Question: My code is in Angular7, using @ngrx/store7, and sometimes I get undefined state (just for a specific state)

It is always the "history" state.
My App State:
'''
export interface IAppState {
router?: RouterReducerState,
delivery: IDeliveryState,
events: IEventsState,
families: IFamiliesState,
googleDrive: IGoogleDriveState,
spinner: ISpinnerState,
user: IUserState,
volunteerConstraints: IVolunteerConstraintsState,
volunteers: IVolunteersState,
history: IHistoryState
}
export const initialAppState: IAppState = {
delivery: initialDeliveryState,
events: initialEventsState,
families: initialFamiliesState,
googleDrive: initialGoogleDriveState,
spinner: initialSpinnerState,
user: initialUserState,
volunteerConstraints: initialVolunteerConstraintsState,
volunteers: initialVolunteersState,
history: initialHistoryState
};
export function getInitialState(): IAppState {
return initialAppState;
}
'''
My history state:
'''
export interface IHistoryState {
familyHistory: Array<FamilyHistoryModel>;
familyHistoryPending: boolean;
routeHistory: Array<RouteHistoryModel>;
routeHistoryPending: boolean;
deliveryHistory: Array<DeliveryHistoryChartModel>;
volunteerRating: Array<VolunteerRatingModel>;
volunteerRatingPending: number;
initiated: boolean;
}
export const initialHistoryState: IHistoryState = {
familyHistory: new Array<FamilyHistoryModel>(),
familyHistoryPending: false,
routeHistory: new Array<RouteHistoryModel>(),
routeHistoryPending: false,
deliveryHistory: new Array<DeliveryHistoryChartModel>(),
volunteerRating: new Array<VolunteerRatingModel>(),
volunteerRatingPending: 0,
initiated: true
};
'''
My History selector:
'''
const selectHistoryState = (state: IAppState) => state.history;
export const selectFamilyHistory = createSelector(
selectHistoryState,
(state: IHistoryState) => state.familyHistory
);
export const selectFamilyHistoryPending = createSelector(
selectHistoryState,
(state: IHistoryState) => state.familyHistoryPending
);
export const selectRouteHistory = createSelector(
selectHistoryState,
(state: IHistoryState) => state.routeHistory
);
export const selectRouteHistoryPending = createSelector(
selectHistoryState,
(state: IHistoryState) => state.routeHistoryPending
);
export const selectDeliveryHistory = createSelector(
selectHistoryState,
(state: IHistoryState) => state.deliveryHistory
);
export const selectVolunteerRating = createSelector(
selectHistoryState,
(state: IHistoryState) => state.volunteerRating
);
export const selectVolunteerRatingPending = createSelector(
selectHistoryState,
(state: IHistoryState) => state.volunteerRatingPending
);
'''
My app reducer:
'''
export const appReducers: ActionReducerMap<IAppState, any> = {
router: routerReducer,
delivery: deliveryReducer,
events: eventsReducer,
families: familiesReducer,
googleDrive: googleDriveReducer,
spinner: spinnerReducer,
user: userReducer,
volunteerConstraints: volunteerConstraintsReducer,
volunteers: volunteersReducer,
history: historyReducer
}
'''
My History reducer:
'''
export function historyReducer(
state = initialHistoryState,
action: actions.HistoryActions): IHistoryState {
switch (action.type) {
case actions.HistoryActionTypes.Initiate:
return {
...state,
initiated: true
};
case actions.HistoryActionTypes.GetFamilyHistory:
return {
...state,
familyHistory: initialHistoryState.familyHistory,
familyHistoryPending:true
};
case actions.HistoryActionTypes.GetFamilyHistorySuccess:
return {
...state,
familyHistory: action.payload,
familyHistoryPending: false
};
case actions.HistoryActionTypes.GetFamilyHistoryFailure:
return {
...state,
familyHistoryPending: false
};
case actions.HistoryActionTypes.GetRouteHistory:
return {
...state,
routeHistory: initialHistoryState.routeHistory,
routeHistoryPending: true
};
case actions.HistoryActionTypes.GetRouteHistorySuccess:
return {
...state,
routeHistory: action.payload,
routeHistoryPending: false
};
case actions.HistoryActionTypes.GetRouteHistoryFailure:
return {
...state,
routeHistoryPending: false
};
case actions.HistoryActionTypes.GetDeliveryHistory:
return {
...state,
deliveryHistory: initialHistoryState.deliveryHistory
};
case actions.HistoryActionTypes.GetDeliveryHistorySuccess:
return {
...state,
deliveryHistory: action.payload
};
case actions.HistoryActionTypes.GetVolunteersRating:
return {
...state,
volunteerRating: initialHistoryState.volunteerRating,
volunteerRatingPending: state.volunteerRatingPending + 1
};
case actions.HistoryActionTypes.GetVolunteersRatingSuccess:
return {
...state,
volunteerRating: action.payload,
volunteerRatingPending: state.volunteerRatingPending - 1
};
case actions.HistoryActionTypes.GetVolunteersRatingFailure:
return {
...state,
volunteerRatingPending: state.volunteerRatingPending - 1 < 0 ? 0 :
state.volunteerRatingPending - 1
};
}
}
'''
At the beginning the history state is undefined (as shown in the picture), and only after I dispatch an history action and change the state in the reducer, it gets initiated.
How do I fix that to be initiated at the beginning as all other states?
packge.json:
'''
"dependencies": {
"@agm/core": "^1.0.0-beta.3",
"@agm/js-marker-clusterer": "^1.0.0-beta.3",
"@angular-mdl/core": "^6.0.1",
"@angular-mdl/datepicker": "^6.0.0",
"@angular-mdl/expansion-panel": "^6.0.0",
"@angular-mdl/popover": "^6.0.0",
"@angular-mdl/select": "^6.0.0",
"@angular/animations": "~7.1.0",
"@angular/cdk": "^7.2.2",
"@angular/common": "~7.1.0",
"@angular/compiler": "~7.1.0",
"@angular/core": "~7.1.0",
"@angular/forms": "~7.1.0",
"@angular/http": "^7.2.2",
"@angular/material": "^7.2.2",
"@angular/platform-browser": "~7.1.0",
"@angular/platform-browser-dynamic": "~7.1.0",
"@angular/router": "~7.1.0",
"@ngrx/effects": "^7.1.0",
"@ngrx/router-store": "^7.1.0",
"@ngrx/schematics": "^7.1.0",
"@ngrx/store": "^7.1.0",
"@ngrx/store-devtools": "^7.1.0",
"@ngx-translate/core": "^10.0.2",
"@ngx-translate/http-loader": "^3.0.1",
"@swimlane/ngx-charts": "^10.0.0",
"angular-2-local-storage": "^2.0.0",
"angular2-moment": "^1.9.0",
"angular2localization": "^1.4.2",
"aos": "^2.3.4",
"core-js": "^2.5.4",
"crypto-js": "^3.1.9-1",
"hammer-timejs": "^1.1.0",
"hammerjs": "^2.0.8",
"js-marker-clusterer": "^1.0.0",
"jssha": "^2.3.1",
"lodash": "^4.17.4",
"lodash-es": "^4.17.4",
"moment": "^2.20.1",
"ngrx-store-freeze": "^0.1.9",
"ngrx-store-localstorage": "^0.1.8",
"ngrx-store-logger": "^0.1.8",
"ngx-chips": "^1.4.5",
"ngx-device-detector": "^1.3.0",
"ngx-gallery": "^5.6.2",
"ngx-infinite-scroll": "^0.5.1",
"rxjs": "~6.3.3",
"rxjs-compat": "^6.0.0",
"sha.js": "^2.4.11",
"tslib": "^1.9.0",
"videogular2": "^6.3.0",
"zone.js": "~0.8.26"
},
"devDependencies": {
"@angular-devkit/build-angular": "~0.11.0",
"@angular/cli": "~7.1.4",
"@angular/compiler-cli": "~7.1.0",
"@angular/language-service": "~7.1.0",
"@types/core-js": "^2.5.0",
"@types/googlemaps": "^3.30.16",
"@types/jasmine": "~2.8.8",
"@types/jasminewd2": "~2.0.3",
"@types/node": "~8.9.4",
"codelyzer": "~4.5.0",
"jasmine-core": "~2.99.1",
"jasmine-spec-reporter": "~4.2.1",
"karma": "~3.1.1",
"karma-chrome-launcher": "~2.2.0",
"karma-coverage-istanbul-reporter": "~2.0.1",
"karma-jasmine": "~1.1.2",
"karma-jasmine-html-reporter": "^0.2.2",
"protractor": "~5.4.0",
"ts-node": "~7.0.0",
"tslint": "~5.11.0",
"typescript": "~3.1.6"
}
'''
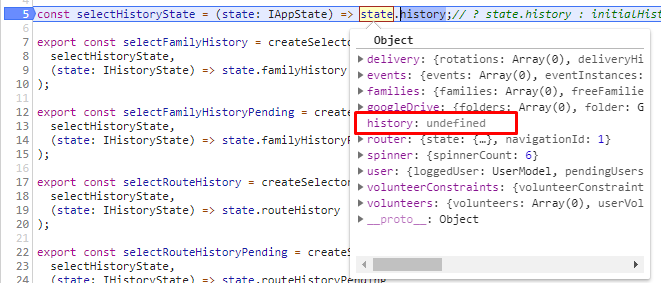
Answer: Looks to me like you are missing default case in your history reducer.
'''
switch(...) {
case: ...
case: ...
default: {
return state;
}
}
'''